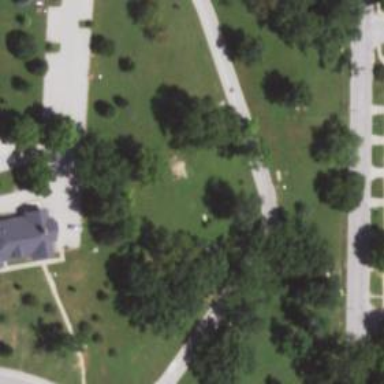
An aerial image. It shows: Disc golf tee area.